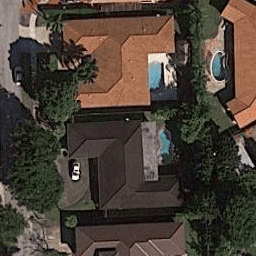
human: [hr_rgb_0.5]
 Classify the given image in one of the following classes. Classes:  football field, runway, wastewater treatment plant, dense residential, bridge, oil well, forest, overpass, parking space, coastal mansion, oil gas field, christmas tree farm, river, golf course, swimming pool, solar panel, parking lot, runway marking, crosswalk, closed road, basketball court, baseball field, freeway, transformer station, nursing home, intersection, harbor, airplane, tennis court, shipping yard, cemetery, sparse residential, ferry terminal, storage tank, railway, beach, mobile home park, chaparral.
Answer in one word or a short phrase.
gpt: coastal mansion